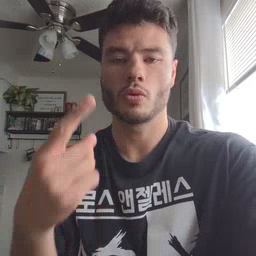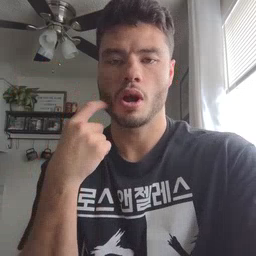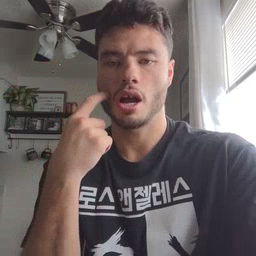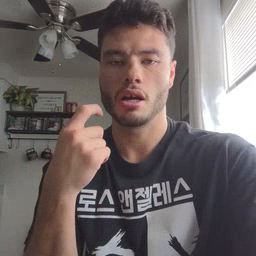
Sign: cry